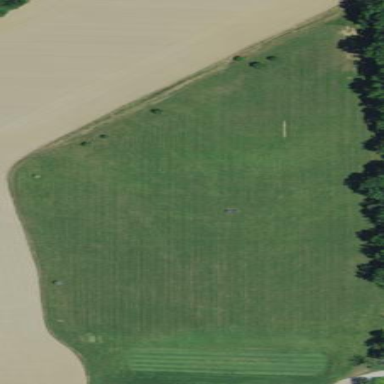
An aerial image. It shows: Driving range for golf on grass.